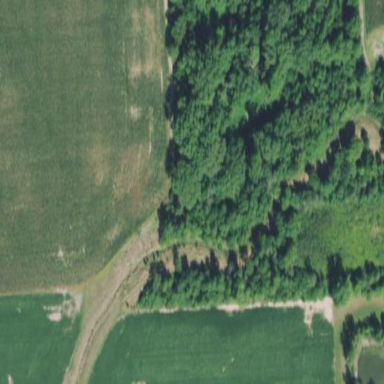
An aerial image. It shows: Deciduous broadleaved woodland.